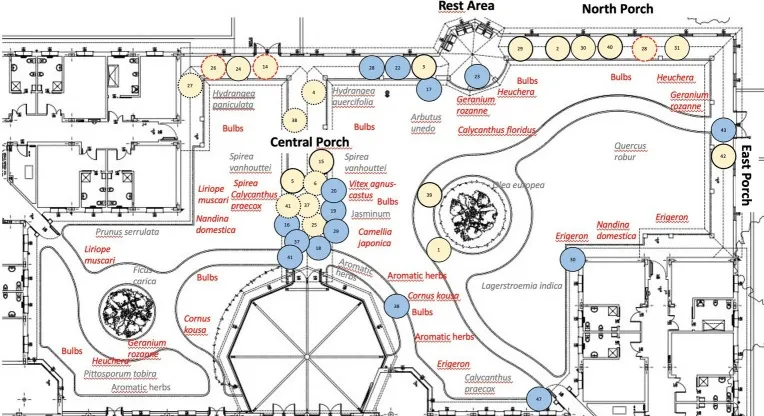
The layout of one part of the TG. TG layout showing the plants before the intervention in gray, those added with the intervention in red. It is also reported the behavioral mapping of Mrs A: the numbers indicate the observation times (blue circles for times 1-48 pre-intervention; pink circles for times 1-48 post-intervention). Post-intervention locations where Mrs. A engaged in active isolated behaviors: 2, 3, 5, 14, 15, 26, 28, 29, 39, 40, and 42 (circles with continuous lines). Locations where Mrs. A engaged in social behaviors: 4, 6, 14, 25, 26, 27, 28, 37, 38, and 41 (circles with dotted lines). At locations 14, 26, and 28 (circles with red dotted lines), she engaged in both active isolated and social behaviors. At locations 1, 24, 30, 31, she started wandering.
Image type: radiology (spect)